九年级 · 画法几何学
如图, 正六边形 $A B C D E F$ 内接于 $\odot O$, 若直线 $P A$ 与 $\odot O$ 相切于点 $A$,则 $\angle P A B=(\quad)$
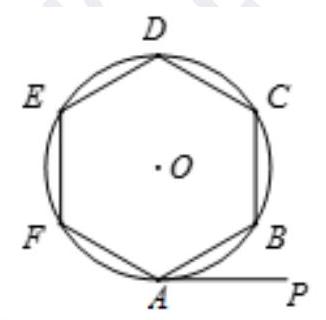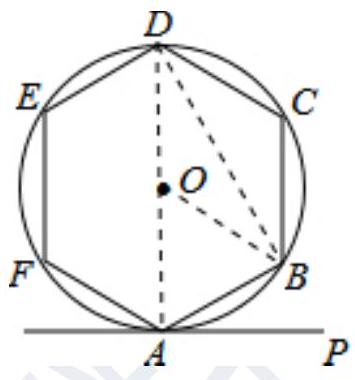
A. $30^{\circ}$
B. $35^{\circ}$
C. $45^{\circ}$

D. $60^{\circ}$
答案: A
解析: 连接 $O B, A D, B D$,

$\because$ 多边形 $A B C D E F$ 是正多边形,

$\therefore A D$ 为外接圆的直径,

$\angle A O B=\frac{360^{\circ}}{6}=60^{\circ}$,

$\therefore \angle A D B=\frac{1}{2} \angle A O B=\frac{1}{2} \times 60^{\circ}=30^{\circ}$.

$\because$ 直线 $P A$ 与 $\odot O$ 相切于点 $A$,

$\therefore \angle P A B=\angle A D B=30^{\circ}$,

故选: $A$.